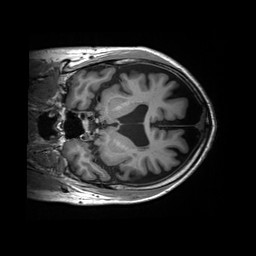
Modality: T1w
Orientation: coronal
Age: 79
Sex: male
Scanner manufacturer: siemens
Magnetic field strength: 3 T
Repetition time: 2.2 s
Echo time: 0.00245 s